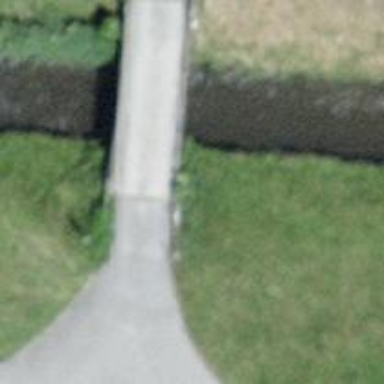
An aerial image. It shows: Unclassified road with bridge.